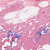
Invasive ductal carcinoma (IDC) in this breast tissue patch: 0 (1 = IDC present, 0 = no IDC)